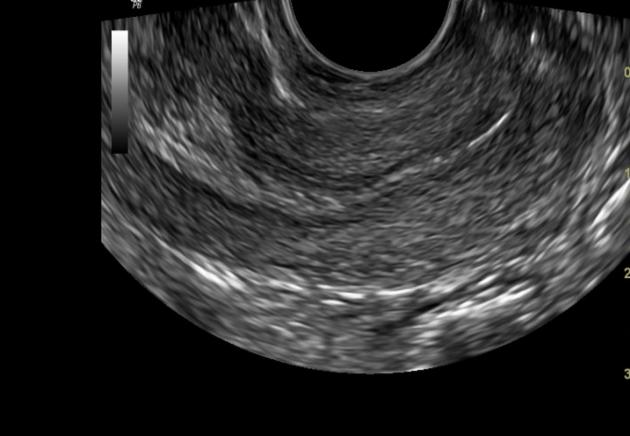
Label: notinfected